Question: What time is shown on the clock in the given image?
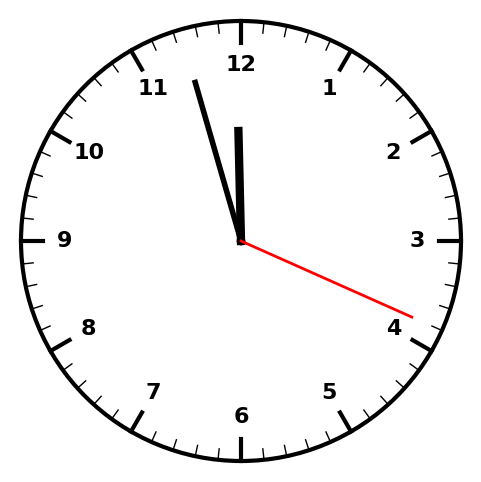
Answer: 11:57:19